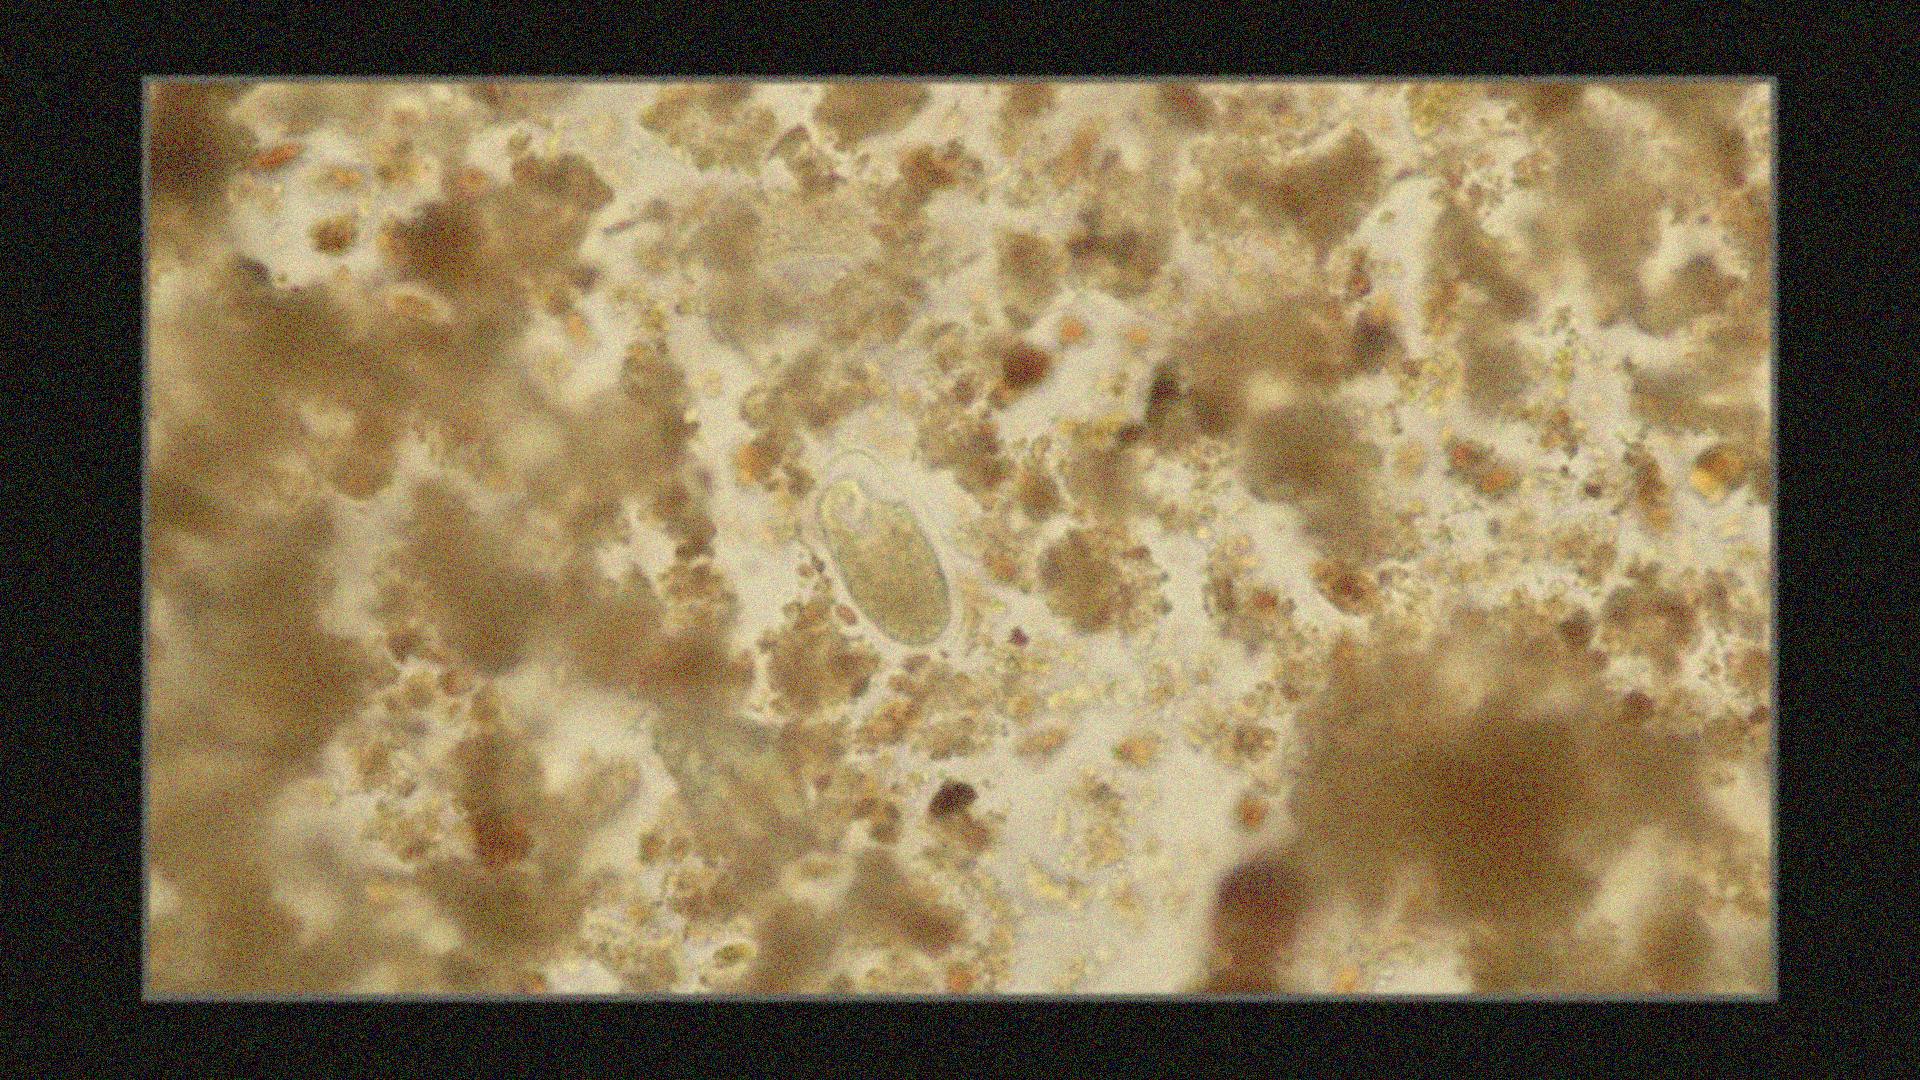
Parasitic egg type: Hookworm egg